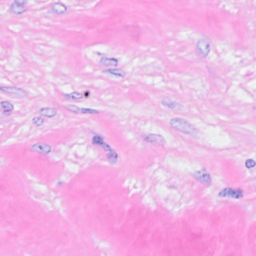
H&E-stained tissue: Breast